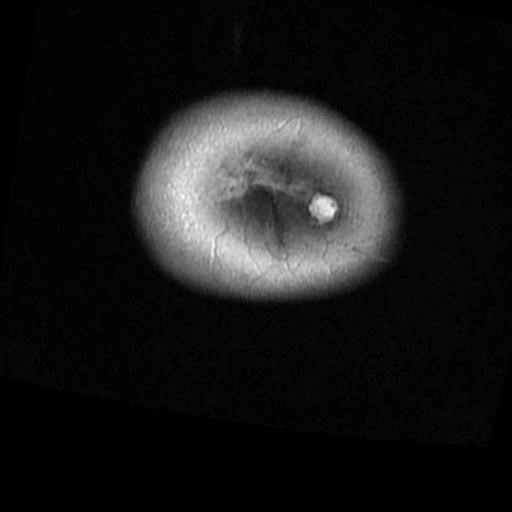
Label: brain_menin